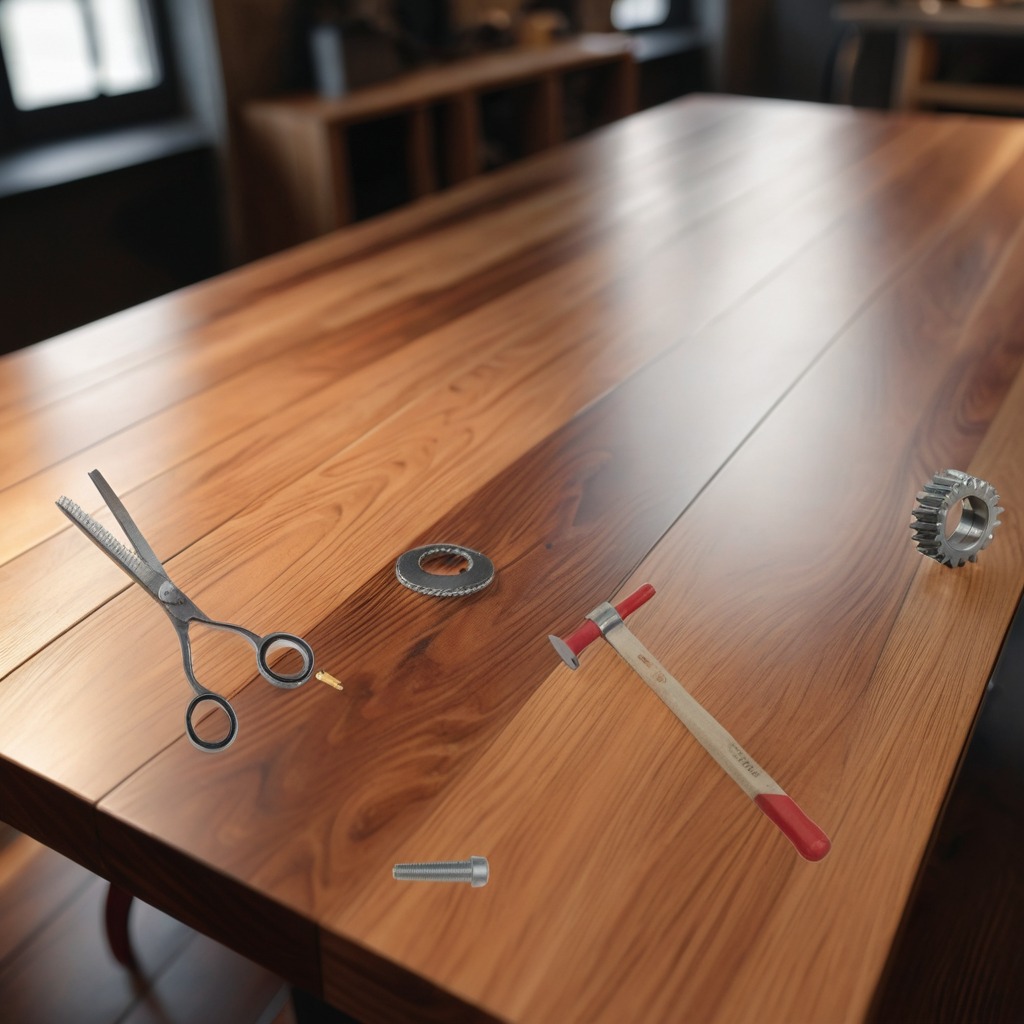
A steel gear with teeth, a flat metal washer, a metal machine screw, a hammer, and a pair of scissors are lying on the wooden table.